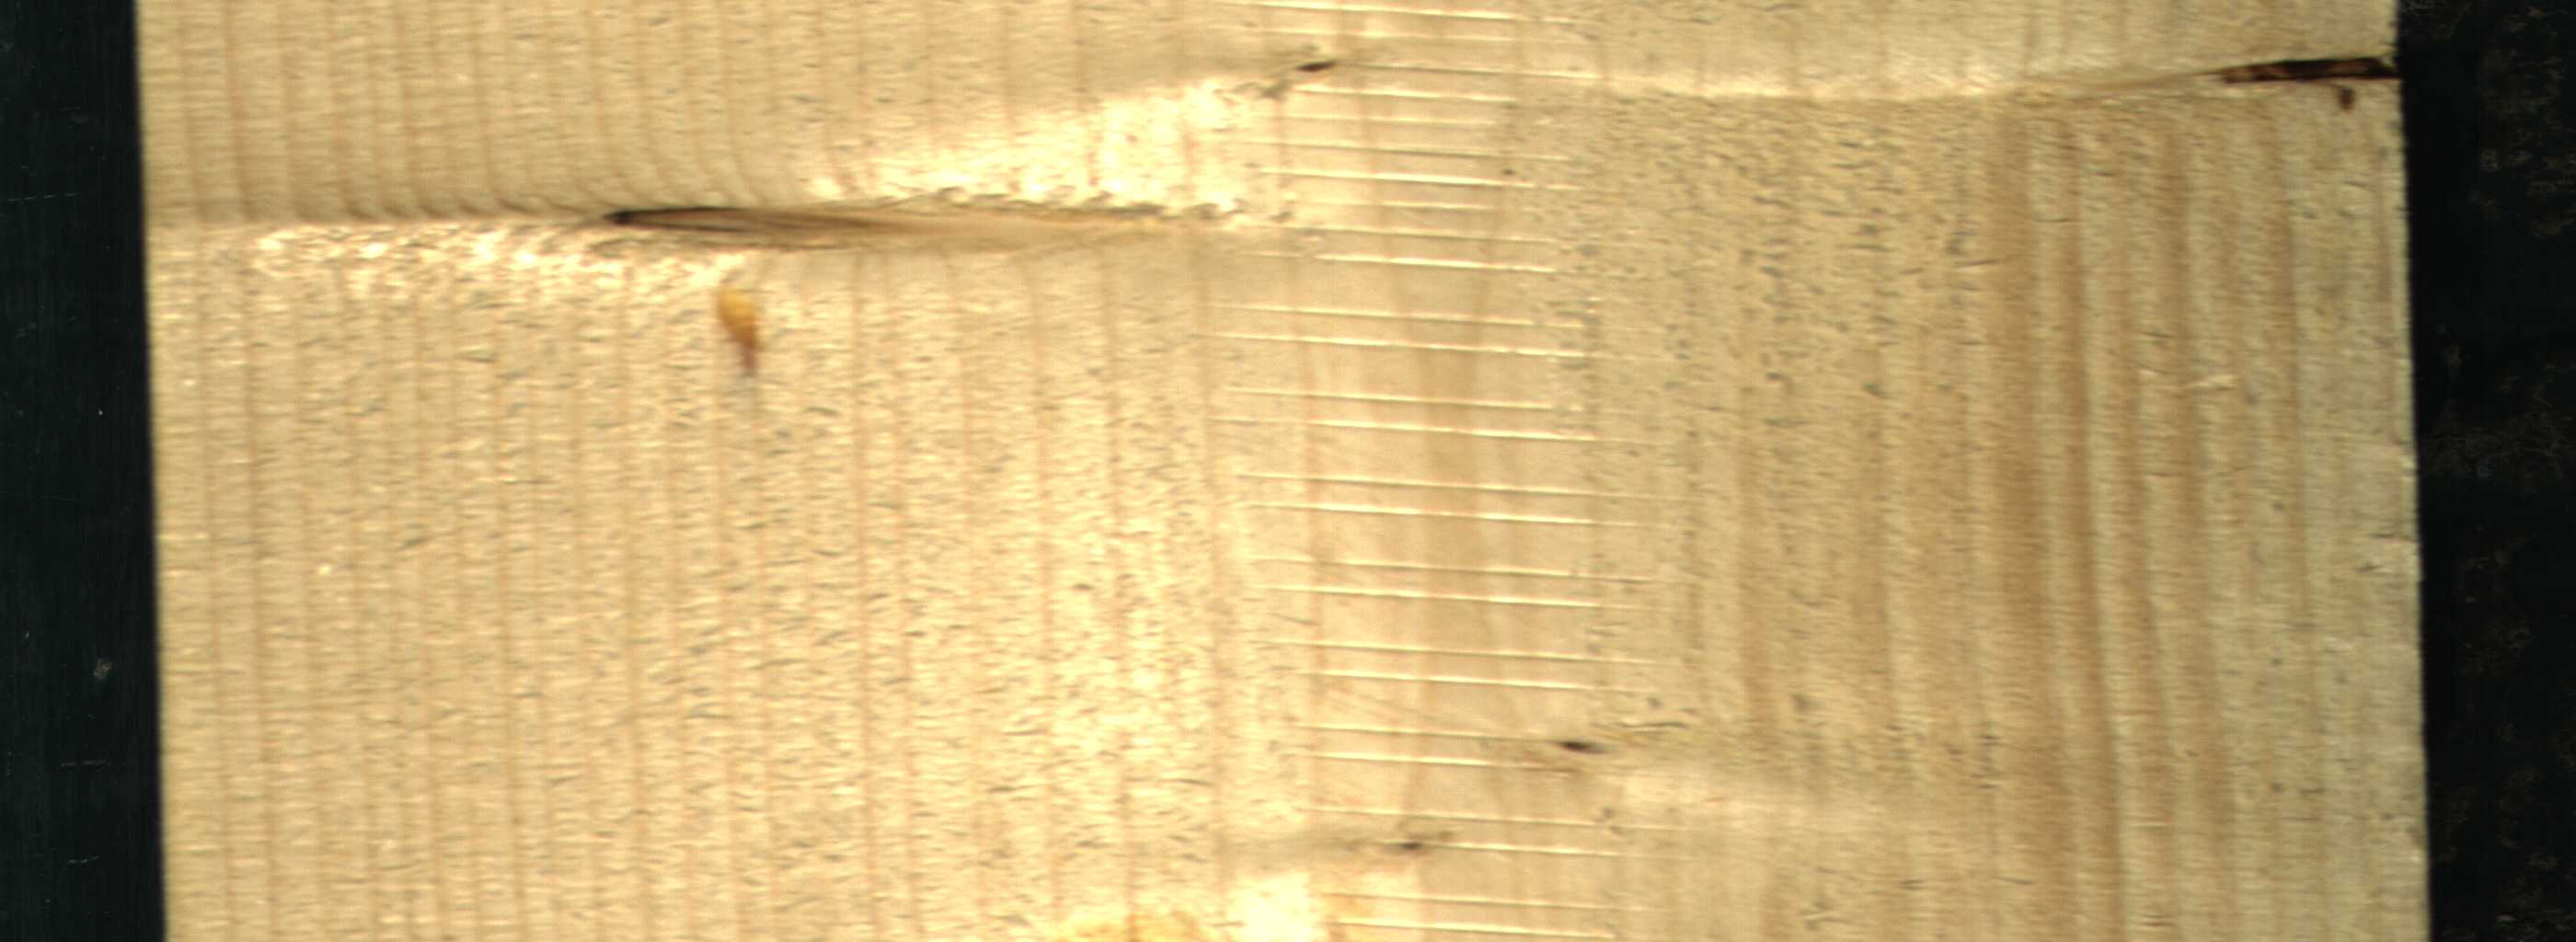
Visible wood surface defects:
resin
Dead_Knot
Dead_Knot
Live_Knot